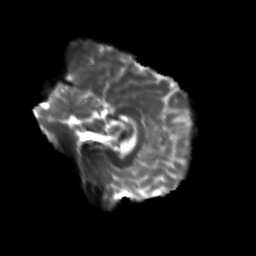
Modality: T2w
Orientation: sagittal
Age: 21
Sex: female
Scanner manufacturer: siemens
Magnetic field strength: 3 T
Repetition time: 3.5 s
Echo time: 0.104 s